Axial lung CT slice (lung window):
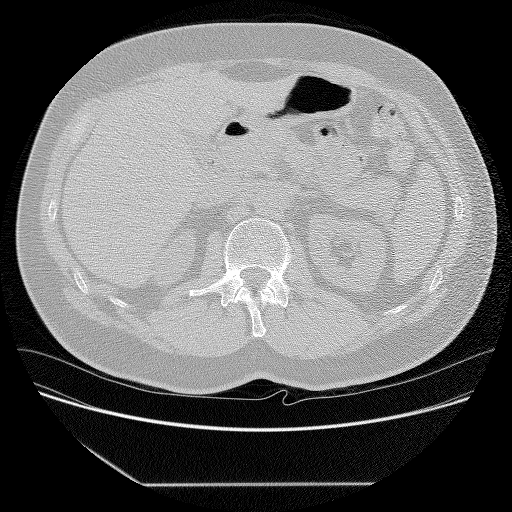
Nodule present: no